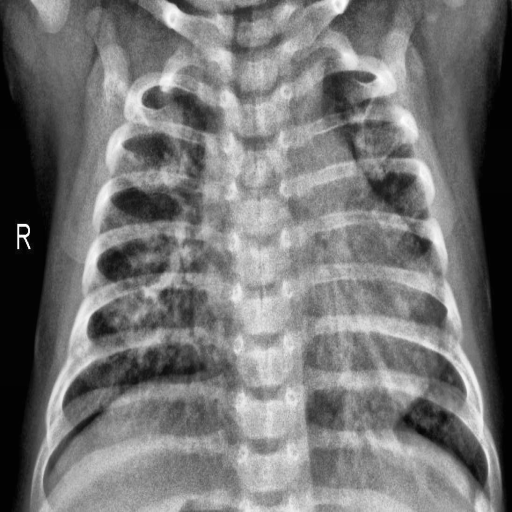
Finding: PNEUMONIA